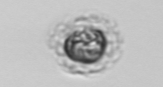
Label: Emiliania_huxleyi